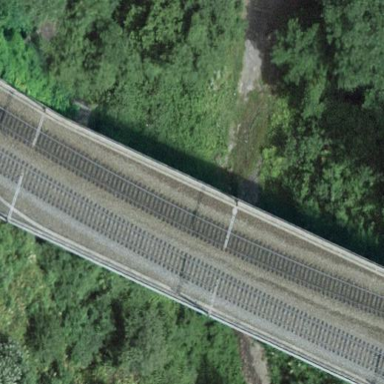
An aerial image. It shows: Man-made bridge.